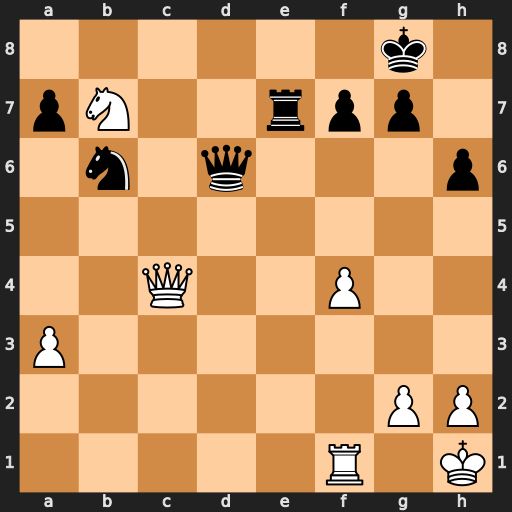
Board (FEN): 6k1/pN2rpp1/1n1q3p/8/2Q2P2/P7/6PP/5R1K
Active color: w
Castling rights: -
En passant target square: -
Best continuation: Nxd6 Nxc4 Nxc4